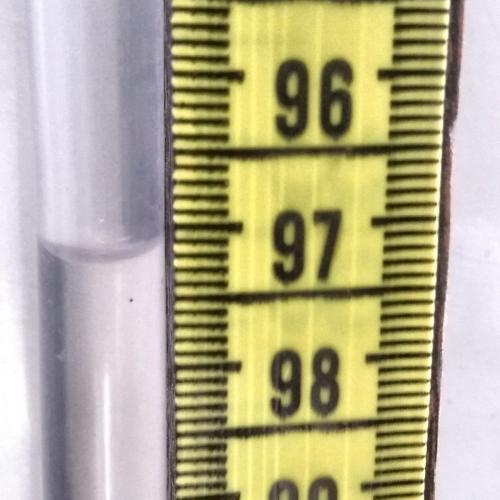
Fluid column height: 97.2 cm